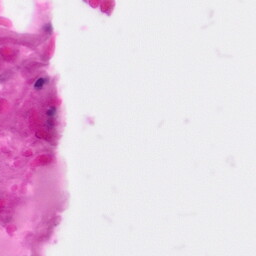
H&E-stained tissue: Pancreatic